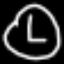
Label: clock